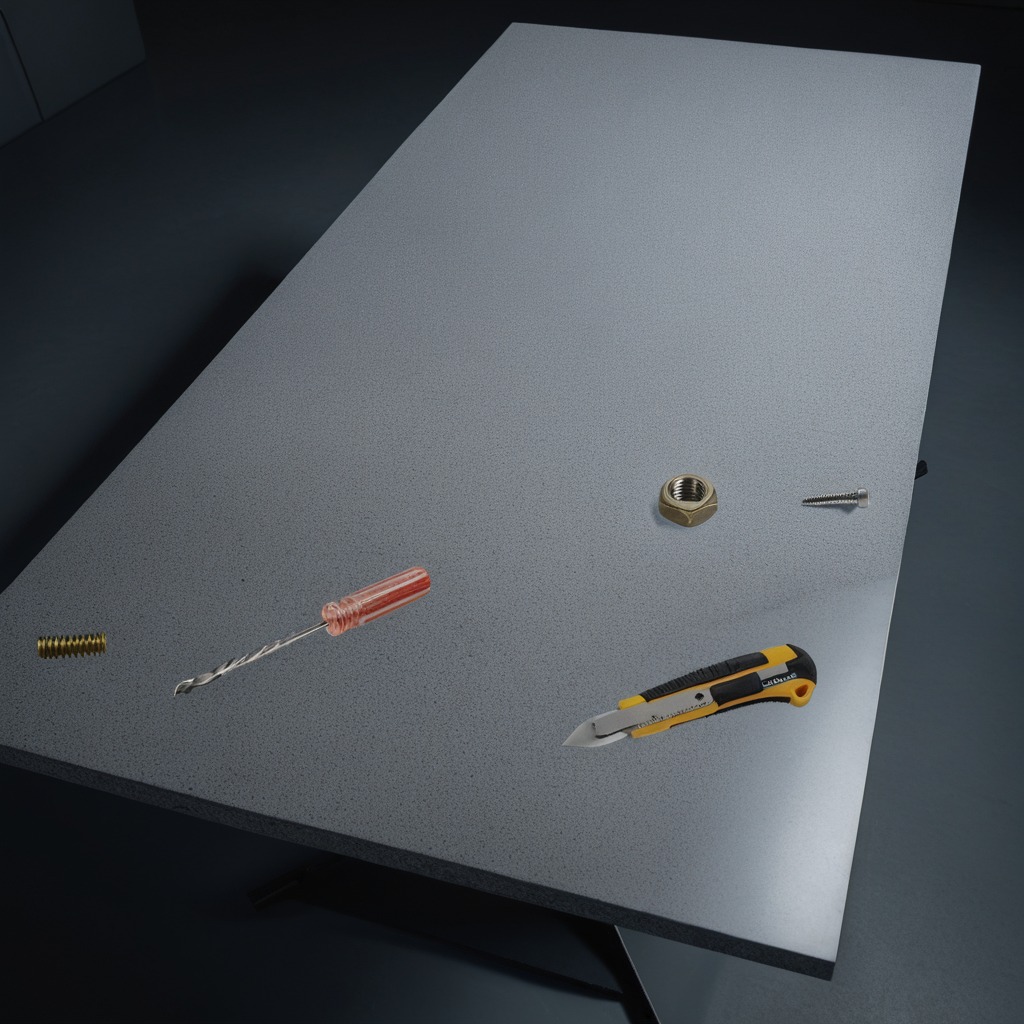
A utility knife, a metal machine screw, a coiled metal spring, a screwdriver, and a metal nut are lying on the clean granite table inside a workshop at night.